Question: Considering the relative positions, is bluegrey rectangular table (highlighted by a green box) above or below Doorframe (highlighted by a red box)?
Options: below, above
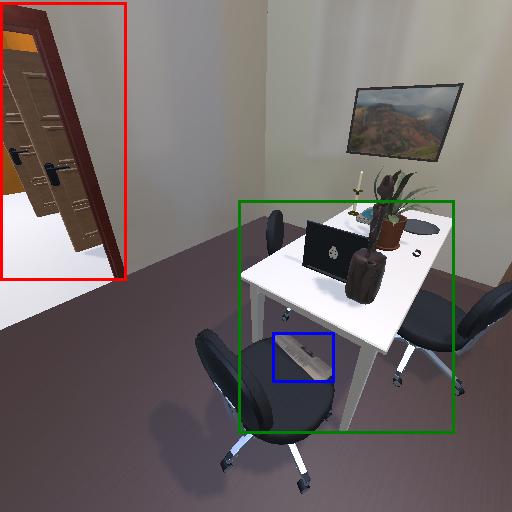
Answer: below